Question: I am using the following query to get the latest 2 messages of the same conversation:
'''
SELECT *
FROM messages
WHERE conversation_id
IN ( 122806, 122807 )
GROUP BY conversation_id
ORDER BY sent_on DESC
LIMIT 2
'''

Which return 'message7' and 'message3' as result.
What I need is to get latest 2 messages grouped by conversation_id, therefore the result should be:
'''
message3
message1
message4
message5
'''
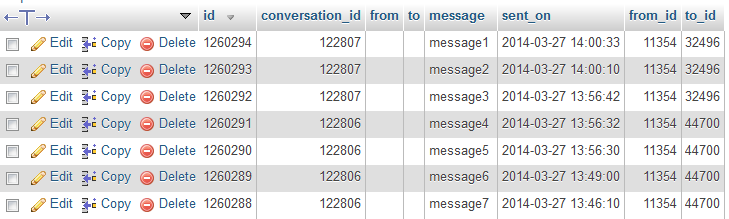
Answer: The canonical way to do this is with a counter in the 'where' clause:
'''
select m.*
from message m
where 2 >= (select count(*)
from message m2
where m2.conversation_id = m.conversation_id and
m2.sent_on >= m.sent_on
);
'''
An index on 'message(conversation_id, sent_on)' would definitely help this query. This also assumes that 'sent_on' is unique. Otherwise, you can just use 'id'.
A more efficient method is to use variables:
'''
select m.*
from (select m.*,
@rn := if(@conversation_id = conversation_id, @rn + 1, 1) as rn,
@conversation_id := conversation_id
from message m cross join
(select @conversation_id := '', @rn := 0) const
order by conversation_id, sent_on desc
) m
where rn <= 2;
'''